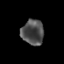
Tissue: prostate
Cell type: Myeloid cells
Senescence score: 0.307
Nuclear area (px): 551
Mean DAPI intensity: 78.628